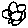
Label: flower